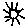
Label: sun